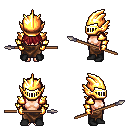
a pixel art fantasy rpg character, female body template, human, light skin, gold arm armor, robe skirt, brunette unkempt hairstyle, gold helm, gold gloves, black shoes, spear, four views (front, back, left, right), 2x2 character sprite sheet, small pixel art, hard edges, no anti-aliasing